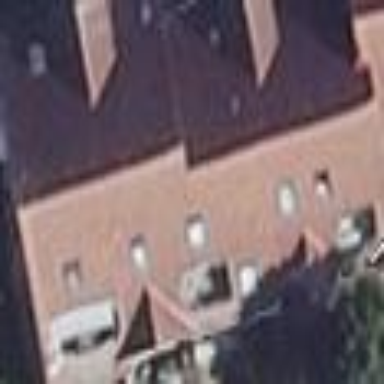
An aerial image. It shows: View of apartment building.